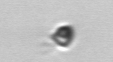
Label: Pyramimonas